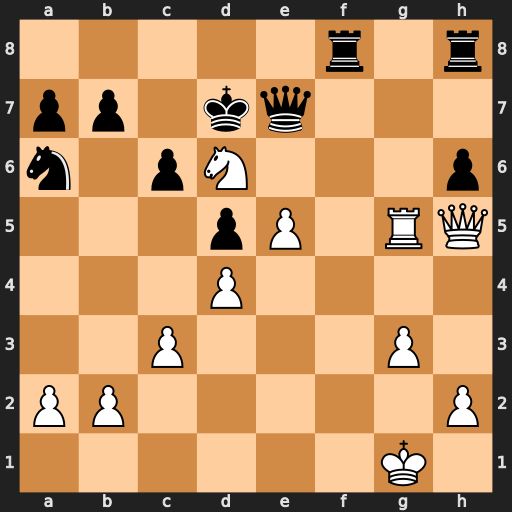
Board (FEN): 5r1r/pp1kq3/n1pN3p/3pP1RQ/3P4/2P3P1/PP5P/6K1
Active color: w
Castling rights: -
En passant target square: -
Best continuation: Qg4+ Kc7 Rg7 Rh7 Rxe7+